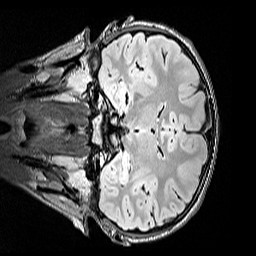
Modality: FLAIR
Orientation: coronal
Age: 11
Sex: male
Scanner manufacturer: siemens
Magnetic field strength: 3 T
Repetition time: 5 s
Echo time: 0.388 s